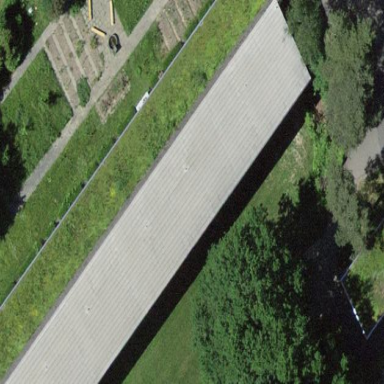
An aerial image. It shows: Part of building.